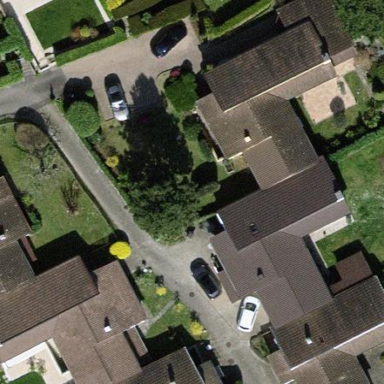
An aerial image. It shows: Simple and straightforward house.